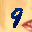
Label: 9